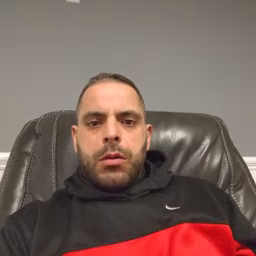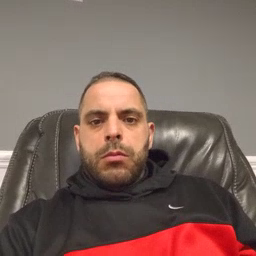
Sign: kitty